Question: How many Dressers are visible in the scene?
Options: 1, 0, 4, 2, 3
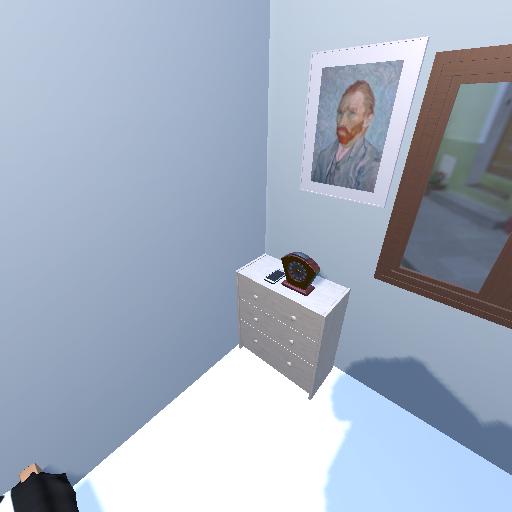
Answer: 1